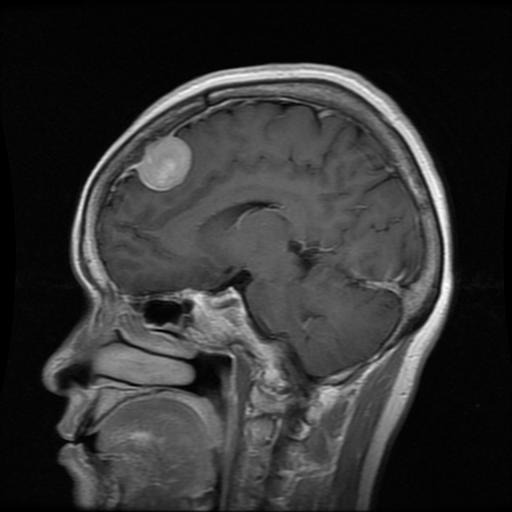
Label: meningioma